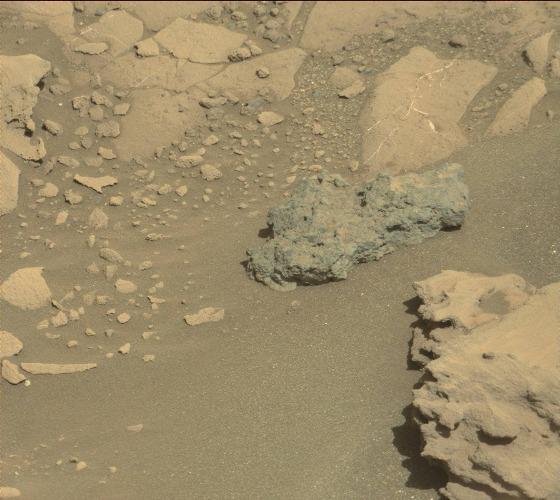
Terrain classes present: Bedrock, Gravel / Sand / Soil, Rock, Shadow